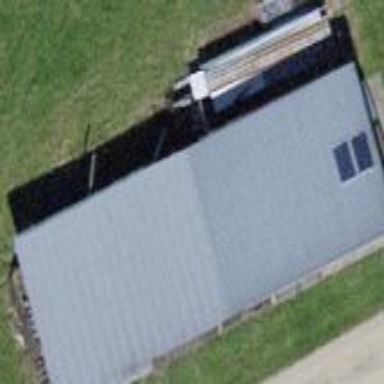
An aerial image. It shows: Shed.